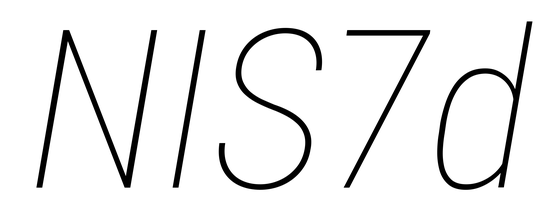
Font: Roboto-Italic_Condensed_Thin_Italic